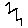
Label: zigzag